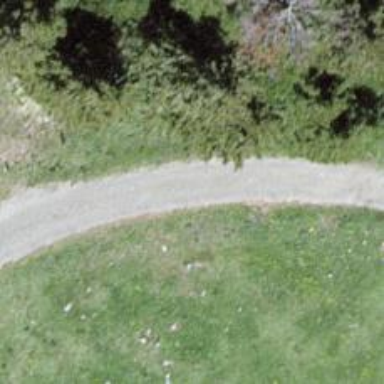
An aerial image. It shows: Unpaved track with grade2 tracktype.